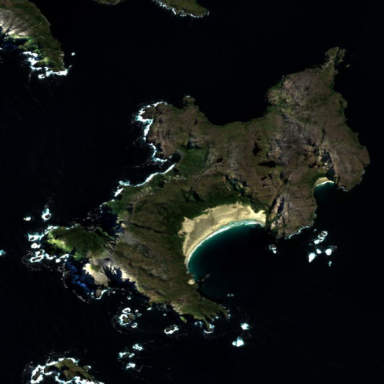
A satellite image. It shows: Island with natural coastline.